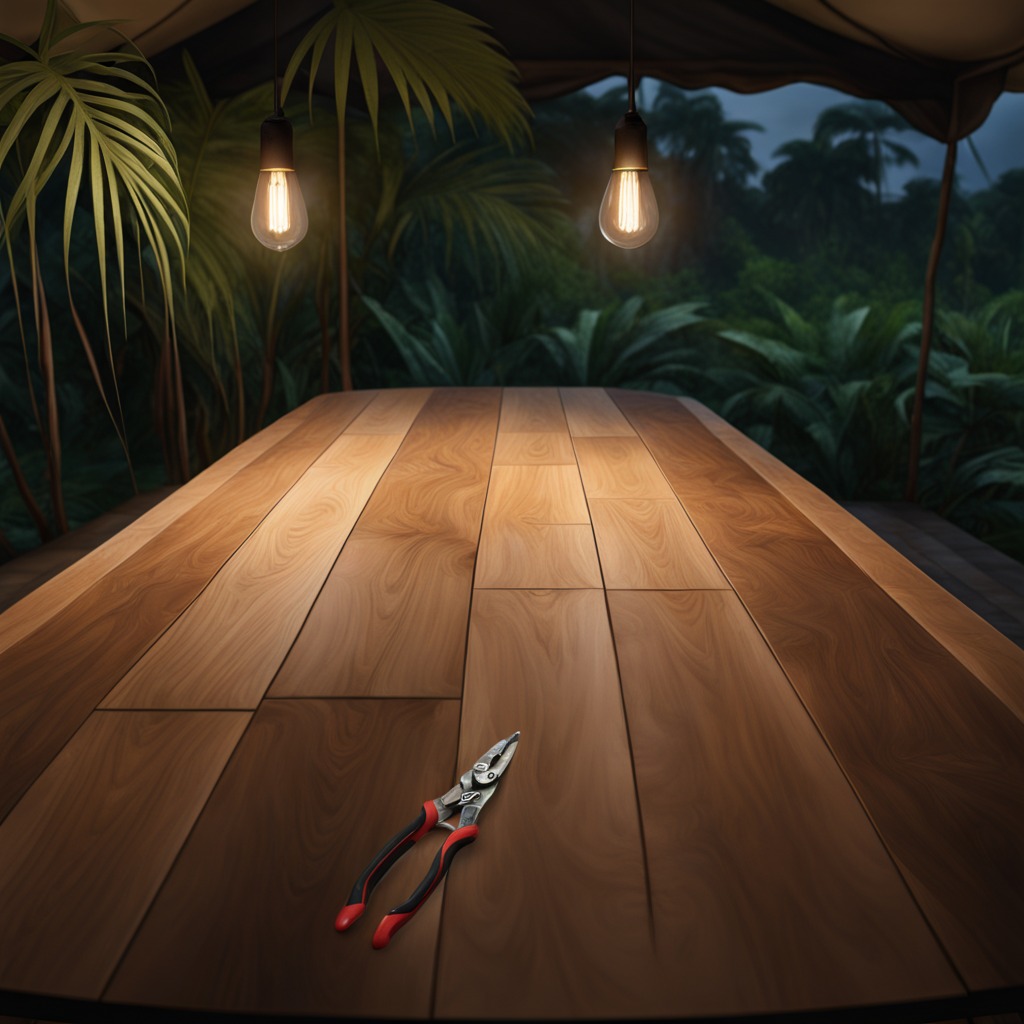
A plier lying on a wooden table inside a jungle field workshop tent at night dim ambient light soft shadows worn but